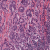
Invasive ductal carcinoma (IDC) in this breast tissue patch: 1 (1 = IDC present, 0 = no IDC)